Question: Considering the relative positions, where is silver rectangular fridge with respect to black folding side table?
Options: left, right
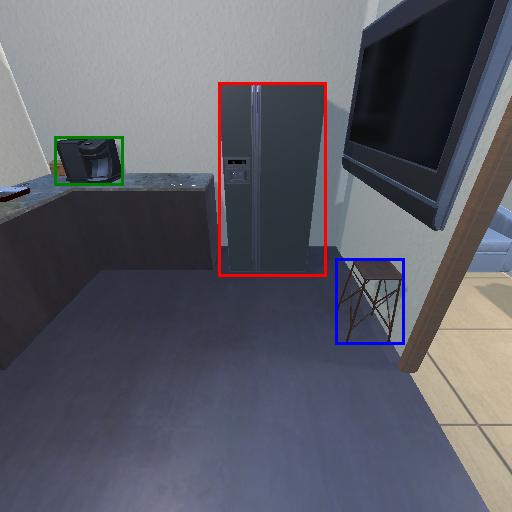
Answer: left